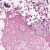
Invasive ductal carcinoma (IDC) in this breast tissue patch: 0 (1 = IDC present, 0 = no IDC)